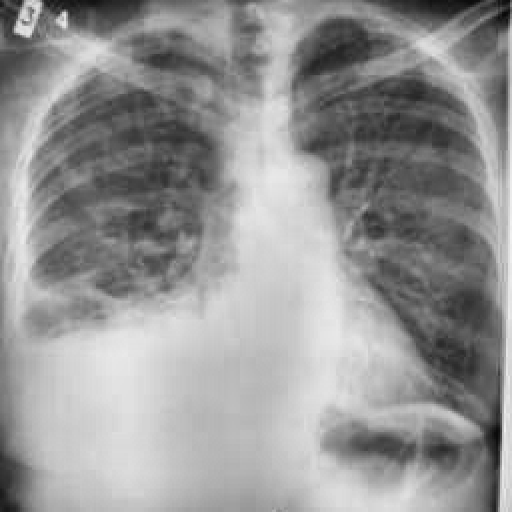
Finding: TUBERCULOSIS